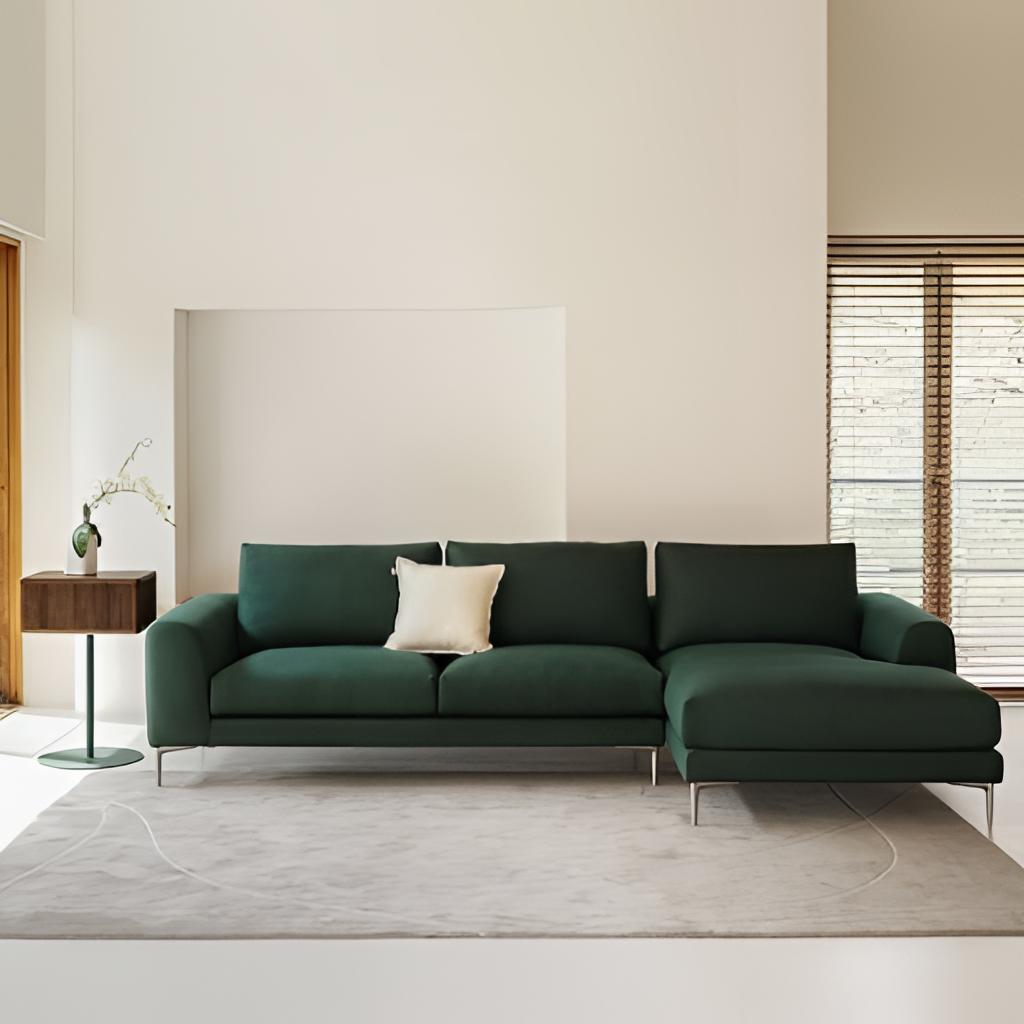
green fabric sectional sofa, living room, carpet flooring, with solid pattern, minimalist, paint wallpaper, with solid pattern